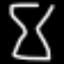
Label: hourglass